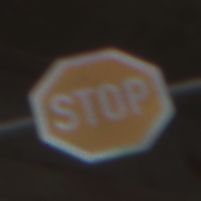
Verkehrszeichen: Stop
Umgebung: Roofed, Special
Tageszeit: Midday
Wetter: Overcast
Licht: Natural
Jahreszeit: NotSpecified
Kontrast: MediumContrast